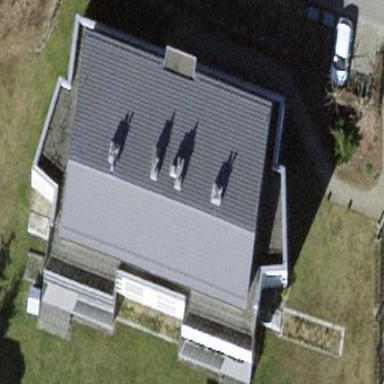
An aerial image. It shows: Building with gabled roof oriented along the structure. The roof is grey while the building itself is white.